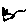
Label: cat